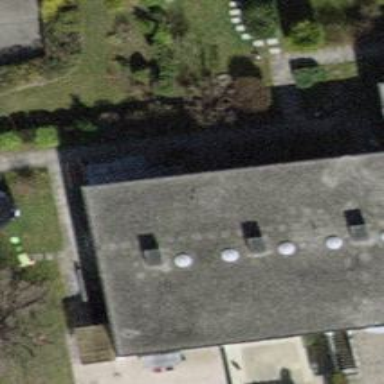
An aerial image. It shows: Building with flat roof.